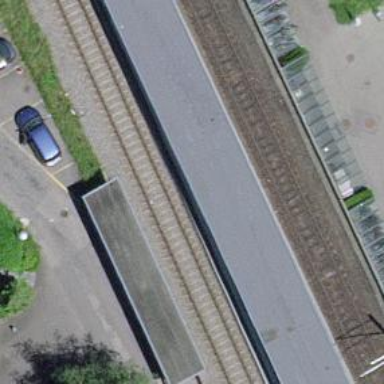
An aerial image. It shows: Railway station that also serves as public transport station.